Question: I have downloaded this project from here -->> <URL>
This one works fine and it's a great commented code to understand even for beginners like myself, but it only works with one table per sheet. Once I add second table in sheet, it throws an error that something is wrong in one of the columns in my spreadsheet:
Basically, I have this type of tables in my spreadsheet:

So I want that my program would export those two tables in a single .XML file (just read them both). And those two tables should be separated in two XML childs: the upper one should be and the lower one - , like this:
'''
<ROOT>
<Order-Header>
.....
</Order-Header>
<Line-Items>
.....
</Line-Items>
</ROOT>
'''
This is the code this program has:
'''
using System;
using System.Collections.Generic;
using System.Data;
using System.IO;
using System.Linq;
using System.Text.RegularExpressions;
using DocumentFormat.OpenXml.Packaging;
using DocumentFormat.OpenXml.Spreadsheet;
namespace CSOpenXmlExcelToXml
{
public class ConvertExcelToXml
{
/// <summary>
/// Read Data from selected excel file into DataTable
/// </summary>
/// <param name="filename">Excel File Path</param>
/// <returns></returns>
private DataTable ReadExcelFile(string filename)
{
// Initialize an instance of DataTable
DataTable dt = new DataTable("Line-Item");
try
{
// Use SpreadSheetDocument class of Open XML SDK to open excel file
using (SpreadsheetDocument spreadsheetDocument = SpreadsheetDocument.Open(filename, false))
{
// Get Workbook Part of Spread Sheet Document
WorkbookPart workbookPart = spreadsheetDocument.WorkbookPart;
// Get all sheets in spread sheet document
IEnumerable<Sheet> sheetcollection = spreadsheetDocument.WorkbookPart.Workbook.GetFirstChild<Sheets>().Elements<Sheet>();
// Get relationship Id
string relationshipId = sheetcollection.First().Id.Value;
// Get sheet1 Part of Spread Sheet Document
WorksheetPart worksheetPart = (WorksheetPart)spreadsheetDocument.WorkbookPart.GetPartById(relationshipId);
// Get Data in Excel file
SheetData sheetData = worksheetPart.Worksheet.Elements<SheetData>().First();
IEnumerable<Row> rowcollection = sheetData.Descendants<Row>();
// If there is no rows in the spreadsheet at all, when just return in how it is and output it
if (rowcollection.Count() == 0)
{
return dt;
}
// Add columns
foreach (Cell cell in rowcollection.ElementAt(0))
{
dt.Columns.Add(GetValueOfCell(spreadsheetDocument, cell));
}
// Add rows into DataTable
foreach (Row row in rowcollection)
{
// Create temporary row to read rows in spreadsheet
DataRow temprow = dt.NewRow();
int columnIndex = 0;
foreach (Cell cell in row.Descendants<Cell>())
{
// Get Cell Column Index
int cellColumnIndex = GetColumnIndex(GetColumnName(cell.CellReference));
if (columnIndex < cellColumnIndex)
{
do
{
temprow[columnIndex] = string.Empty;
columnIndex++;
}
while (columnIndex < cellColumnIndex);
}
temprow[columnIndex] = GetValueOfCell(spreadsheetDocument, cell);
columnIndex++;
}
// Add the row to DataTable
// the rows include header row
dt.Rows.Add(temprow);
}
}
// Here remove header row
dt.Rows.RemoveAt(0);
return dt;
}
// Throw error message
catch (IOException ex)
{
throw new IOException(ex.Message);
}
}
/// <summary>
/// Get Value of Cell
/// </summary>
/// <param name="spreadsheetdocument">SpreadSheet Document Object</param>
/// <param name="cell">Cell Object</param>
/// <returns>The Value in Cell</returns>
private static string GetValueOfCell(SpreadsheetDocument spreadsheetdocument, Cell cell)
{
// Get value in Cell
SharedStringTablePart sharedString = spreadsheetdocument.WorkbookPart.SharedStringTablePart;
if (cell.CellValue == null)
{
// If there is no data in cell, just return it
return string.Empty;
}
string cellValue = cell.CellValue.InnerText;
// The condition that the Cell DataType is SharedString
if (cell.DataType != null && cell.DataType.Value == CellValues.SharedString)
{
return sharedString.SharedStringTable.ChildElements[int.Parse(cellValue)].InnerText;
}
else
{
return cellValue;
}
}
/// <summary>
/// Get Column Name From given cell name
/// </summary>
/// <param name="cellReference">Cell Name(For example,A1)</param>
/// <returns>Column Name(For example, A)</returns>
private string GetColumnName(string cellReference)
{
// Create a regular expression to match the column name of cell
Regex regex = new Regex("[A-Za-z]+");
Match match = regex.Match(cellReference);
return match.Value;
}
/// <summary>
/// Get Index of Column from given column name
/// </summary>
/// <param name="columnName">Column Name(For Example,A or AA)</param>
/// <returns>Column Index</returns>
private int GetColumnIndex(string columnName)
{
int columnIndex = 0;
int factor = 1;
// From right to left
for (int position = columnName.Length - 1; position >= 0; position--)
{
// For letters
if (Char.IsLetter(columnName[position]))
{
columnIndex += factor * ((columnName[position] - 'A') + 1) - 1;
factor *= 26;
}
}
return columnIndex;
}
/// <summary>
/// Convert DataTable to Xml format
/// </summary>
/// <param name="filename">Excel File Path</param>
/// <returns>Xml format string</returns>
public string GetXML(string filename)
{
using (DataSet ds = new DataSet())
{
ds![enter image description here][2].DataSetName = "Document-Order";
ds.Tables.Add(this.ReadExcelFile(filename));a
return ds.GetXml();
}
}
}
}
'''
P.S. I copied all the code because I think it is the easier way to spot where to change it, to read those two tables in one spreadsheet and export them both in one XML file.
Would appreciate any help or just some ideas, how could I archieve this kind of functionality. Thank you.
This is code:
'''
using System;
using System.IO;
using System.Windows.Forms;
namespace CSOpenXmlExcelToXml
{
public partial class MainForm : Form
{
public MainForm()
{
InitializeComponent();
this.btnSaveAs.Enabled = false;
}
/// <summary>
/// Open an dialog to let users select Excel file
/// </summary>
/// <param name="sender"></param>
/// <param name="e"></param>
private void btnBrowser_Click(object sender, EventArgs e)
{
// Initializes a OpenFileDialog instance
using (OpenFileDialog openfileDialog = new OpenFileDialog())
{
openfileDialog.RestoreDirectory = true;
openfileDialog.Filter = "Excel files(*.xlsx;*.xls)|*.xlsx;*.xls";
if (openfileDialog.ShowDialog() == DialogResult.OK)
{
tbExcelName.Text = openfileDialog.FileName;
}
}
}
/// <summary>
/// Convert Excel file to Xml format and view in Listbox control
/// </summary>
/// <param name="sender"></param>
/// <param name="e"></param>
private void btnConvert_Click(object sender, EventArgs e)
{
tbXmlView.Clear();
string excelfileName = tbExcelName.Text;
if (string.IsNullOrEmpty(excelfileName) || !File.Exists(excelfileName))
{
MessageBox.Show("The Excel file is invalid! Please select a valid file.");
return;
}
try
{
string xmlFormatstring = new ConvertExcelToXml().GetXML(excelfileName);
if (string.IsNullOrEmpty(xmlFormatstring))
{
// Line just for checking, if Excel document is empty. If it's true, when just print out an error message
MessageBox.Show("The content of Excel file is Empty!");
return;
}
// Print it in TextView
tbXmlView.Text = xmlFormatstring;
// If txbXmlView has text, set btnSaveAs button to be enable
btnSaveAs.Enabled = true;
}
catch (Exception ex)
{
// General error message checking for errors
MessageBox.Show("Error occurs! The error message is: " +ex.Message);
}
}
/// <summary>
/// Save the XMl format string as Xml file
/// </summary>
/// <param name="sender"></param>
/// <param name="e"></param>
private void btnSaveAs_Click(object sender, EventArgs e)
{
// Initializes a SaveFileDialog instance
using (SaveFileDialog savefiledialog = new SaveFileDialog())
{
savefiledialog.RestoreDirectory = true;
savefiledialog.DefaultExt = "xml";
savefiledialog.Filter = "All Files(*.xml)|*.xml";
if (savefiledialog.ShowDialog() == DialogResult.OK)
{
Stream filestream = savefiledialog.OpenFile();
StreamWriter streamwriter = new StreamWriter(filestream);
streamwriter.Write("<?xml version='1.0'?>" +
Environment.NewLine + tbXmlView.Text);
streamwriter.Close();
}
}
}
// Disable maximize button of the form
private void MainForm_Load(object sender, EventArgs e)
{
this.MaximizeBox = false; //this is an instance of Form or its decendant
}
}
}
'''
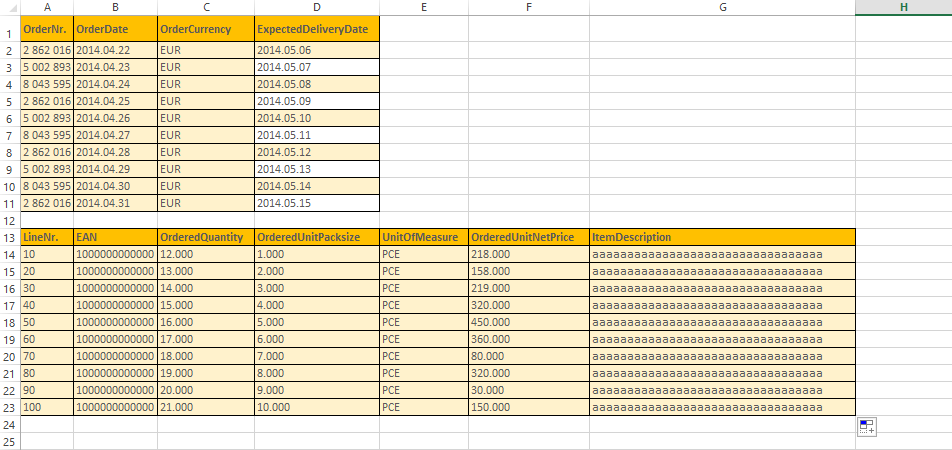
Answer: The problem that you are encountering is that that code assumes that your data is in a single table, I guess it bombs out at either the end of the last column of the top table, or its last row.
The Open XML API is not easy to work with. Most people who have worked with it agree that. You need to do a lot just to get to the stage where you can do pretty basic stuff.
I would suggest you try to use a library that solves some of the issues with the raw API for you.
Why don't you look at <URL>? It is not brilliant and has some annoying bugs when you start manipulating files, but for reading data it should be fine.
Hopefully <URL> in the documentation should push you in the right direction.